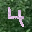
Label: 4